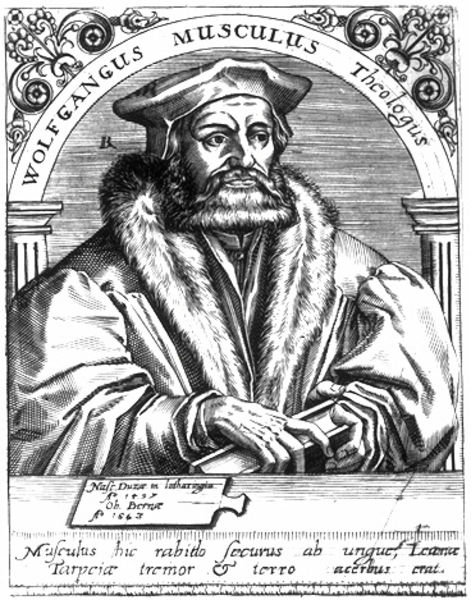
Titel: Bildnis des Wolfgang Musculus
Künstler: Matthaeus (d.Ä.) Becker
Institution: (Seriendruck)
Schlagwörter: blätter, hand, mann, umhang, weiß, blumen, finger, grau, hintergrund, hut, mund, nase, schwarz, stirn, säule, säulen, tisch, zeichnung, blick, haube, malerei, muster, ornament, alt, bart, hemd, kappe, mütze, schnurrbart, augen, bibel, falten, kragen, pelz, rahmen, ärmel, bildnis, hände, portrait, porträt, auge, mantel, lippen, renaissance, ranken, fell, holzschnitt, schrift, wangen, papier, bogen, grafik, graphik, schattierungen, tafel, inschrift, floral, ornamente, verzierung, robe, striche, schild, knochig, buch, ringe, brett, druck, druckgraphik, schwarzweiss, schraffur, radierung, stich, text, wissenschaftler, buchdruck, einband, talar, barett, pelzkragen, seiten, pelzmantel, voluten, mittelalter, gelehrter, edelmann, schreiber, verzierungen, latein, lateinisch, neuzeit, druckschrift, handrücken, schaube, theologe, täfelchen, pelu, wolfgang, mütz, theologie, theologus, wolfgang musculus, fnger, wolfgangus, musculus, terro